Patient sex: F
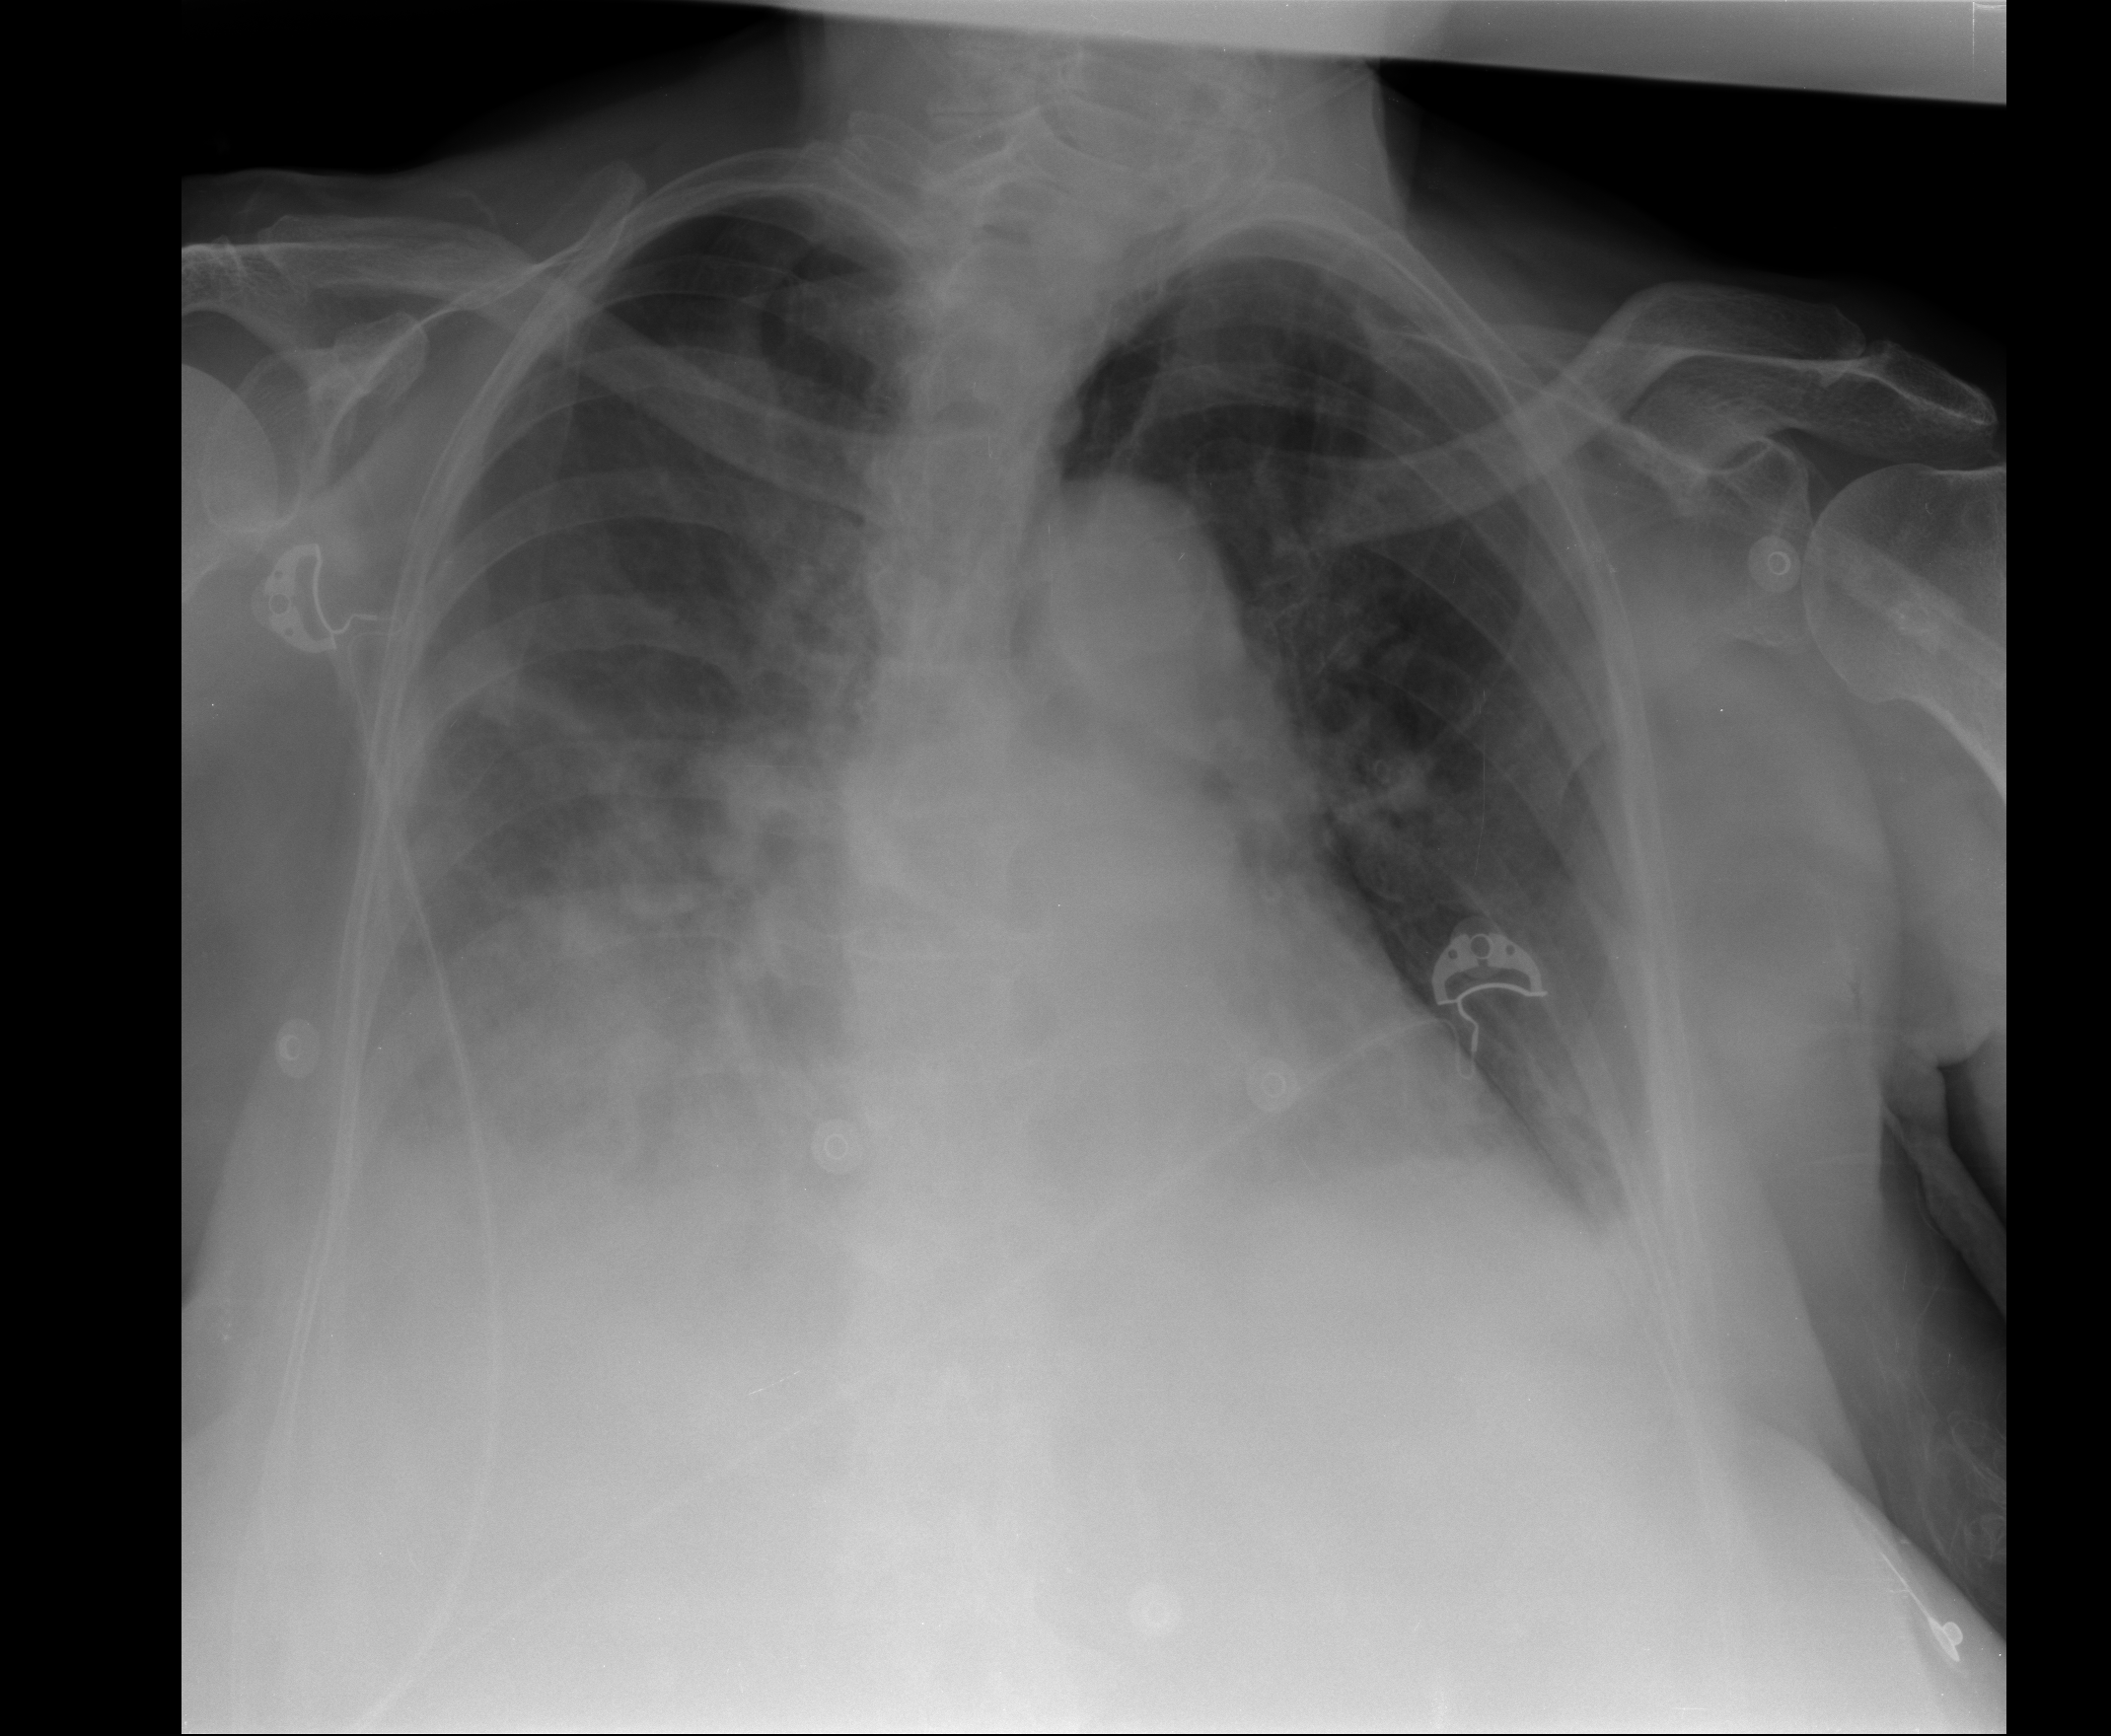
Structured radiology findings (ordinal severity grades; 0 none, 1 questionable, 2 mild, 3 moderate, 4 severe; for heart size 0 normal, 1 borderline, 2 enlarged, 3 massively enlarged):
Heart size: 1
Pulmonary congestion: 2
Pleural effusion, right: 3
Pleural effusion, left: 2
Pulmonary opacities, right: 3
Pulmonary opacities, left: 0
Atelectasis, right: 3
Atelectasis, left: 2